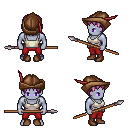
a pixel art fantasy rpg character, male body template, dark elf, purple skin, white pirate shirt, red pants, pink plain hairstyle, leather cap, brown shoes, spear, four views (front, back, left, right), 2x2 character sprite sheet, small pixel art, hard edges, no anti-aliasing